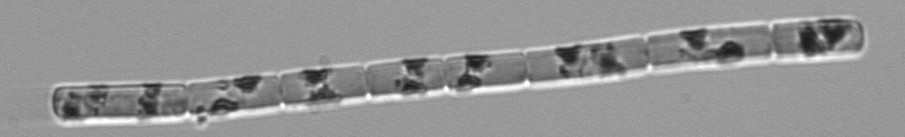
Label: Guinardia_delicatula